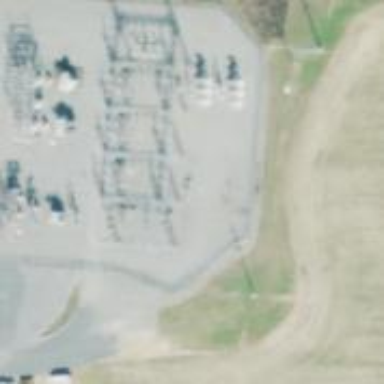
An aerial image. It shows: Distribution level power substation enclosed by fence.